Question: I want to decrease gap between fluidRow to zero gap
'''
fluidRow(
h5("AAAAAAAAAAAAAAAAAAAAA", align = "center",style="background-color:#00ff99"),
h6("BBBBBBBBBBBBBBBBBBBB", align = "center",style="background-color:#00ffcc"),
h6("CCCCCCCCCCCCCCCCCCC", align = "center",style="background-color:#00ffff")
),
'''

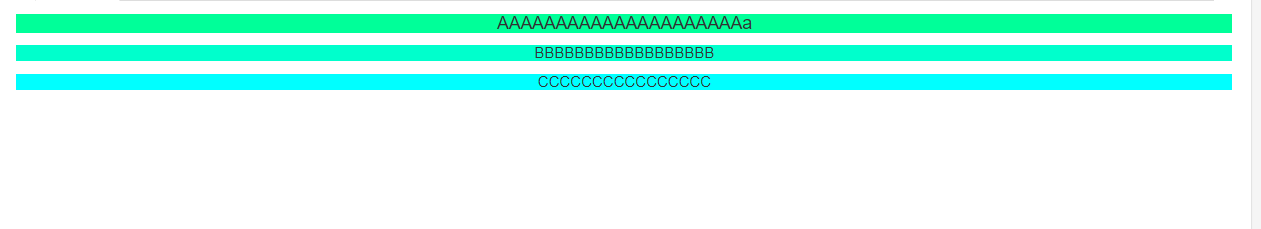
Answer: The gap is caused by the 'margin'. You can remove the 'margin' by adapting the 'css' and adding the style 'margin:0px;'.
Working example:
'''
library(shiny)
ui <- fluidPage(
fluidRow(
h5("AAAAAAAAAAAAAAAAAAAAA", align = "center",style="background-color:#00ff99;margin:0px;"),
h6("BBBBBBBBBBBBBBBBBBBB", align = "center",style="background-color:#00ffcc;margin:0px;"),
h6("CCCCCCCCCCCCCCCCCCC", align = "center",style="background-color:#00ffff;margin:0px;")
)
)
server <- function(input, output, session) {
}
shinyApp(ui, server)
'''